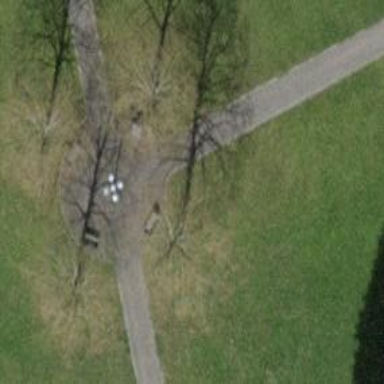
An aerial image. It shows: White bench.